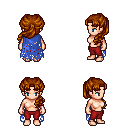
a pixel art fantasy rpg character, female body template, human, light skin, blue tattered cape, red pants, brunette princess hairstyle, four views (front, back, left, right), 2x2 character sprite sheet, small pixel art, hard edges, no anti-aliasing